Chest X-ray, AP view. Patient: 40 years old, sex M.
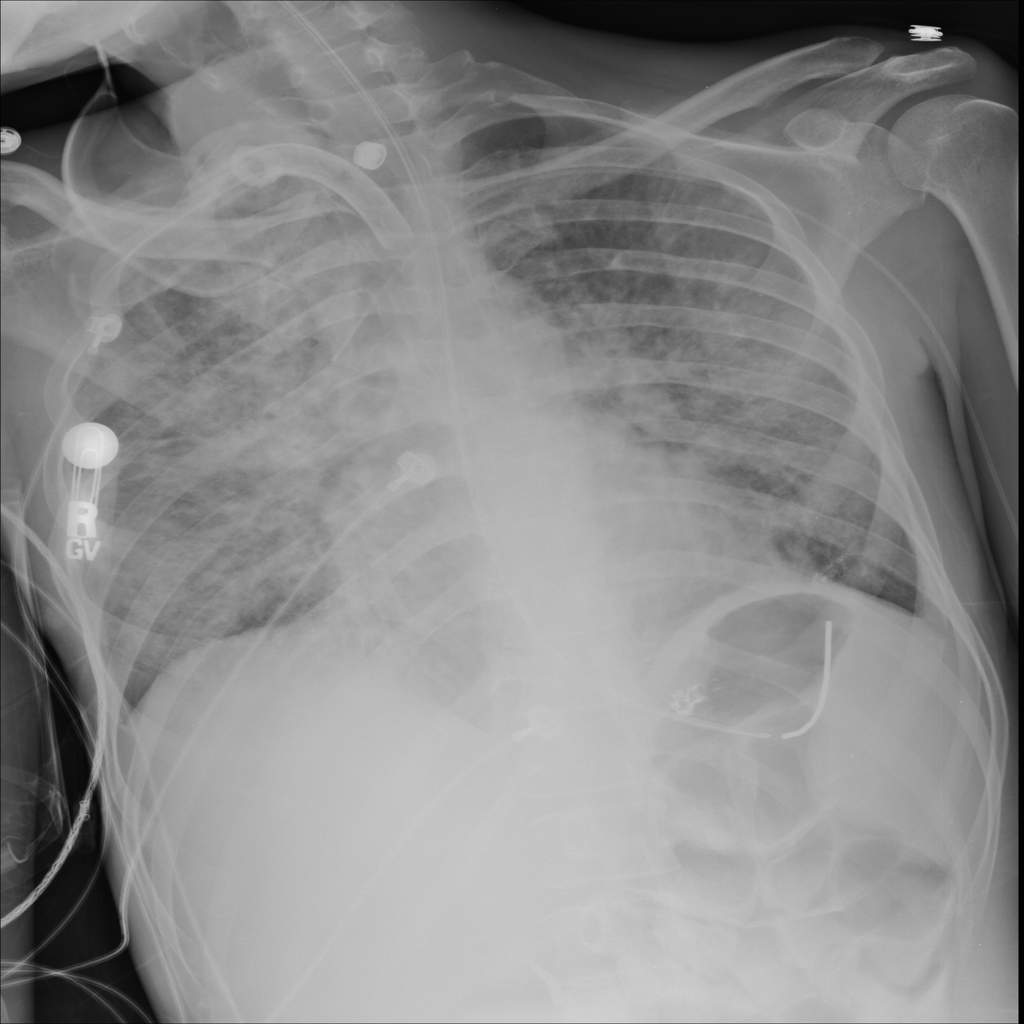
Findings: Infiltration